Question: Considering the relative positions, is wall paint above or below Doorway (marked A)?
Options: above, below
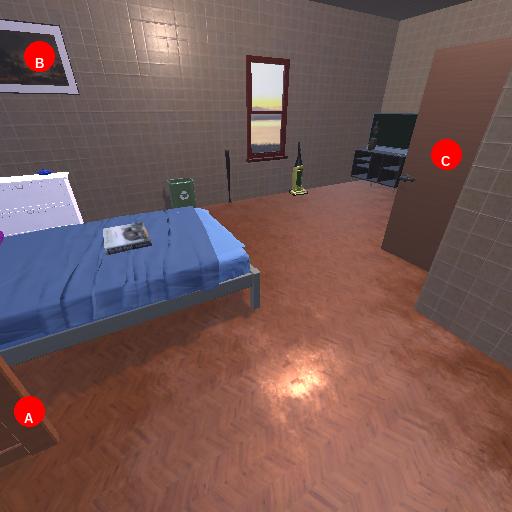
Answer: above